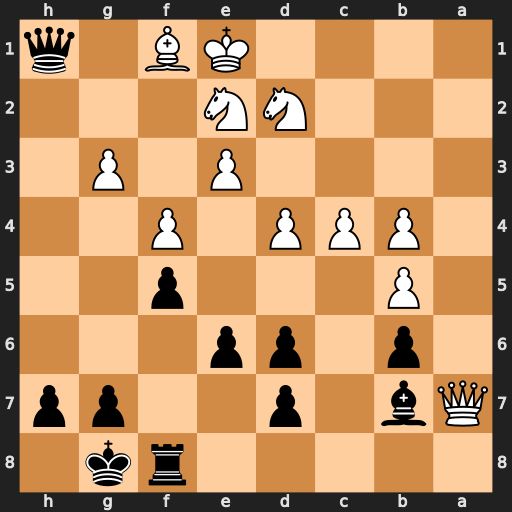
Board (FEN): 5rk1/Qb1p2pp/1p1pp3/1P3p2/1PPP1P2/4P1P1/3NN3/4KB1q
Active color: b
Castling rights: -
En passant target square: -
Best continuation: Ra8 Qxa8+ Bxa8